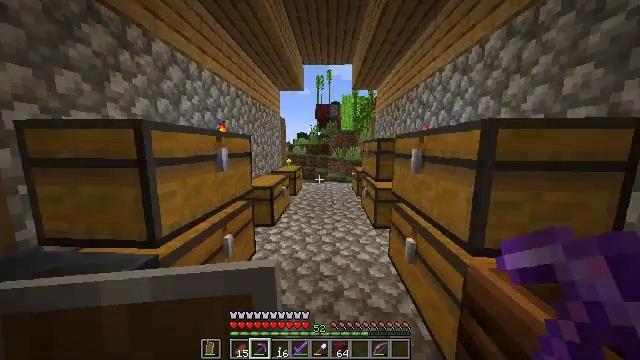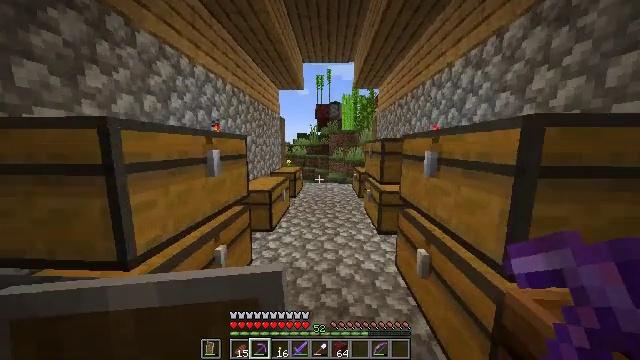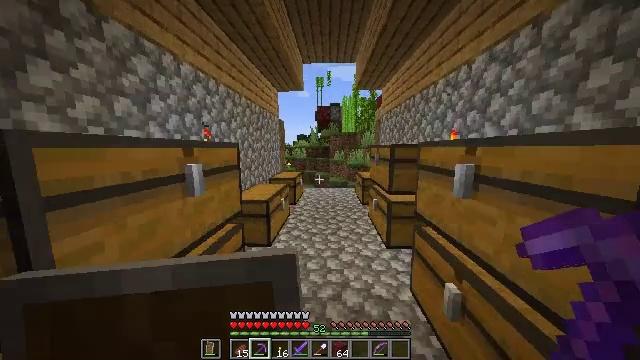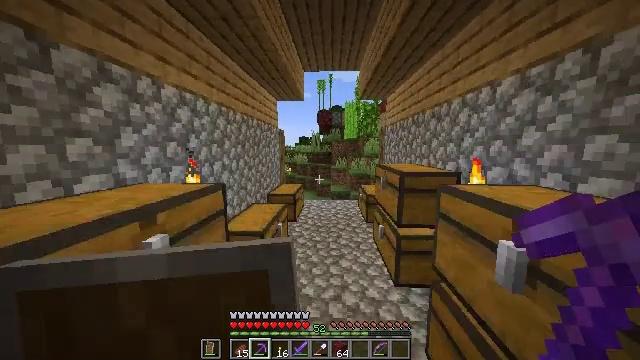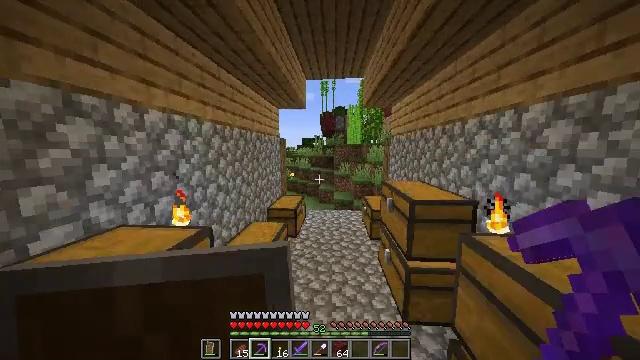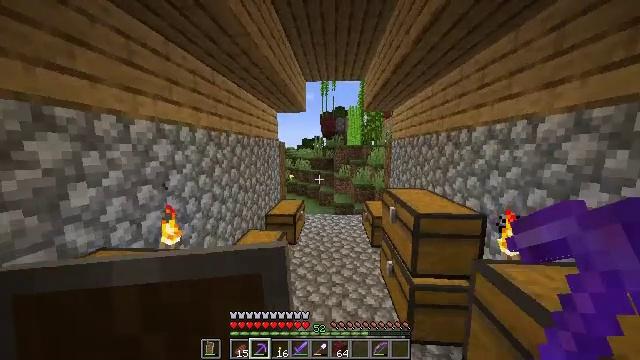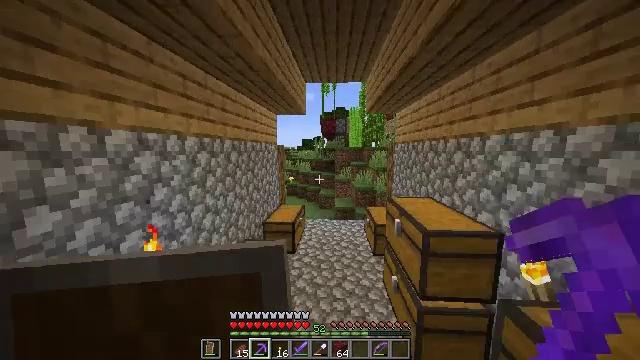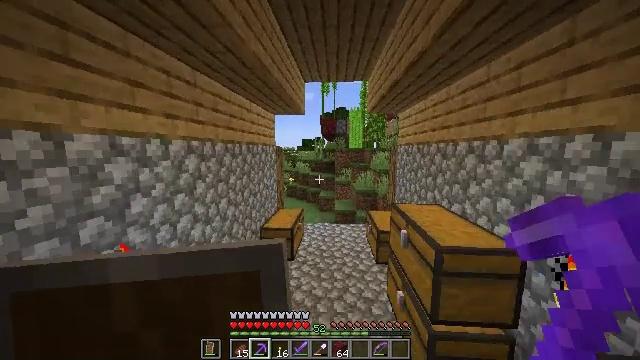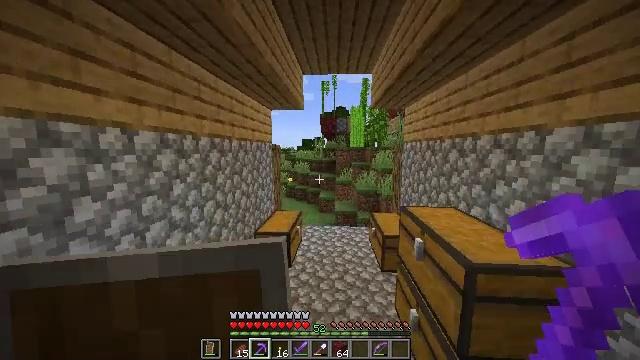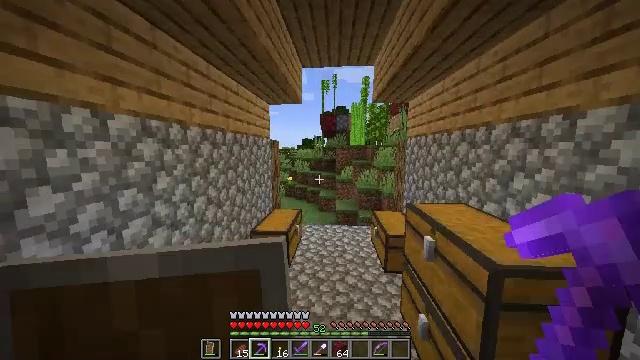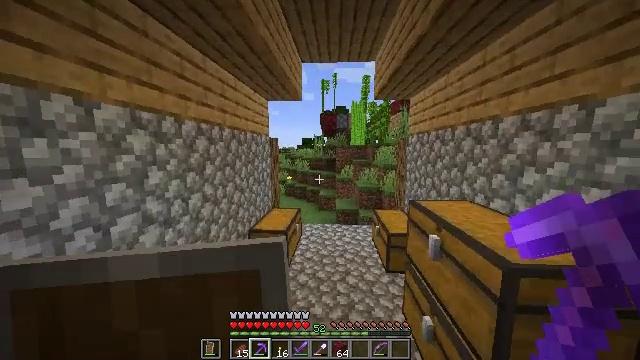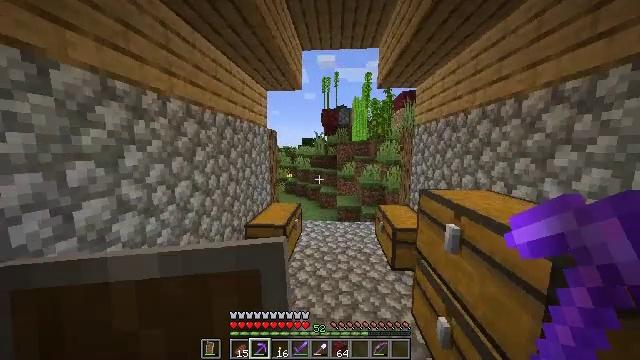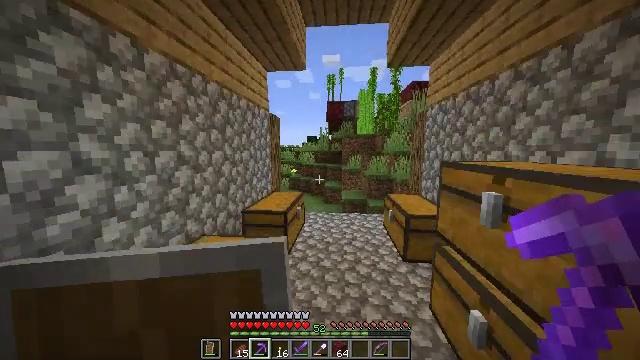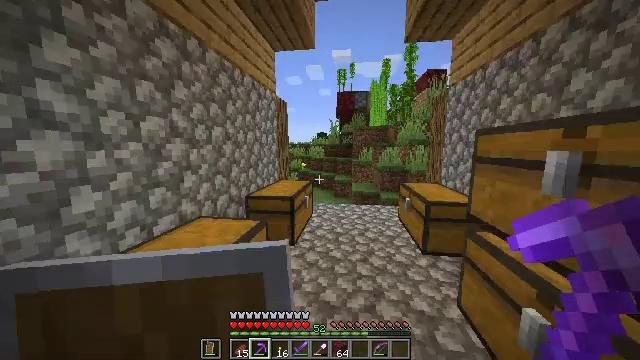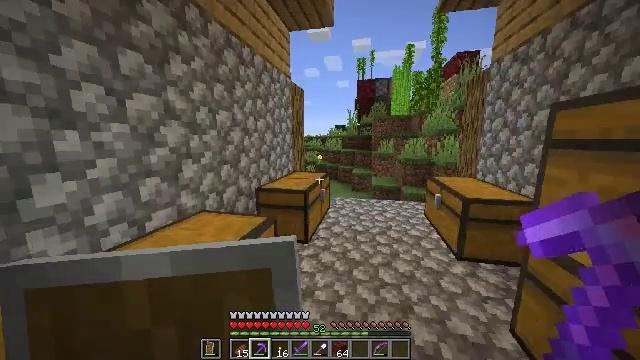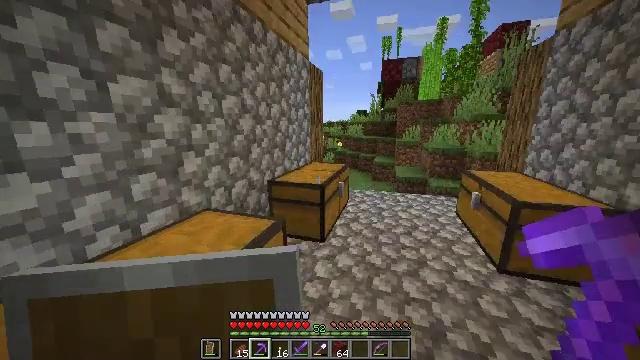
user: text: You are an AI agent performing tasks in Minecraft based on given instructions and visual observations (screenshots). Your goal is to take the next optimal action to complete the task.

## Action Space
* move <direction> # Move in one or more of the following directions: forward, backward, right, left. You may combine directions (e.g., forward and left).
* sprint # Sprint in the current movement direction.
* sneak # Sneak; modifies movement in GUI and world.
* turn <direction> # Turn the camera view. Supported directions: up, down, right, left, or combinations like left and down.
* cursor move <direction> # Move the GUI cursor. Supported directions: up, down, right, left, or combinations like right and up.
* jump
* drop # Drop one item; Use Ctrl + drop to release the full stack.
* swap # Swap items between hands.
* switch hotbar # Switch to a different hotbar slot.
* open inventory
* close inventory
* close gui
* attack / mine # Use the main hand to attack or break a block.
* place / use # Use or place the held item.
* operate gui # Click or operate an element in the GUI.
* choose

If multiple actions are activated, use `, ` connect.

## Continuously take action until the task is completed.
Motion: motion action
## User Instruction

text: Open a crafting table to get gold nugget.
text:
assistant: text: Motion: move forward
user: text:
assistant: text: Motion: move forward, jump
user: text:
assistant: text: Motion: move forward, jump
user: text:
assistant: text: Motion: move forward, jump
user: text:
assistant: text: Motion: move forward, jump
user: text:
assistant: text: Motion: move forward, jump
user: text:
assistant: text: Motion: move forward
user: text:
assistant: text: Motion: move forward
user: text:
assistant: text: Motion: move forward
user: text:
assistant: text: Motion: move forward
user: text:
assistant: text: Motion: move forward
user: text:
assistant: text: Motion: move forward, turn left
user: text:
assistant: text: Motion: move forward, turn left
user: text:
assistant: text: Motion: move forward, turn left and down
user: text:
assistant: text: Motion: move forward, turn left and down
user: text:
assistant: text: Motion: move forward, turn left and down
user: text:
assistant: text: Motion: move forward, turn left and down
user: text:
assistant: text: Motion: turn left and down, use / place
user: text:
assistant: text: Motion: use / place
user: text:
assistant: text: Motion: use / place
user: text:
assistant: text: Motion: no_op
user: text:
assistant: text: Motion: no_op
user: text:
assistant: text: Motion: no_op
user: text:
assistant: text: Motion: no_op
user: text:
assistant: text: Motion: no_op
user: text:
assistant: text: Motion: no_op
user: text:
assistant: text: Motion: no_op
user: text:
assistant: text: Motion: no_op
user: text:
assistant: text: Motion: no_op
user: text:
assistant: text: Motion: no_op